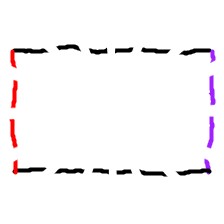
Shape: rectangle